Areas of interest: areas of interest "Pudong Sifan Swimming Pool"
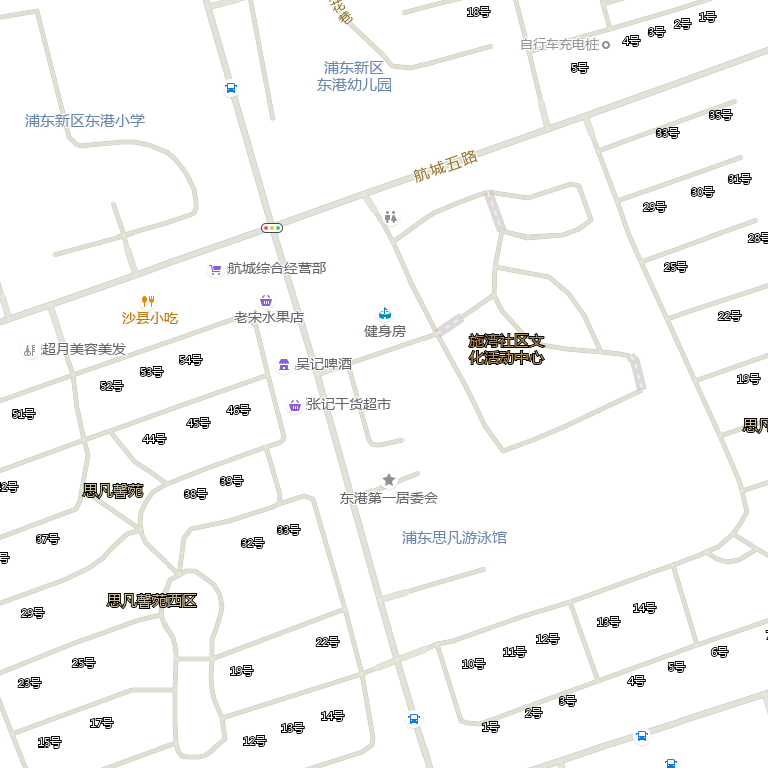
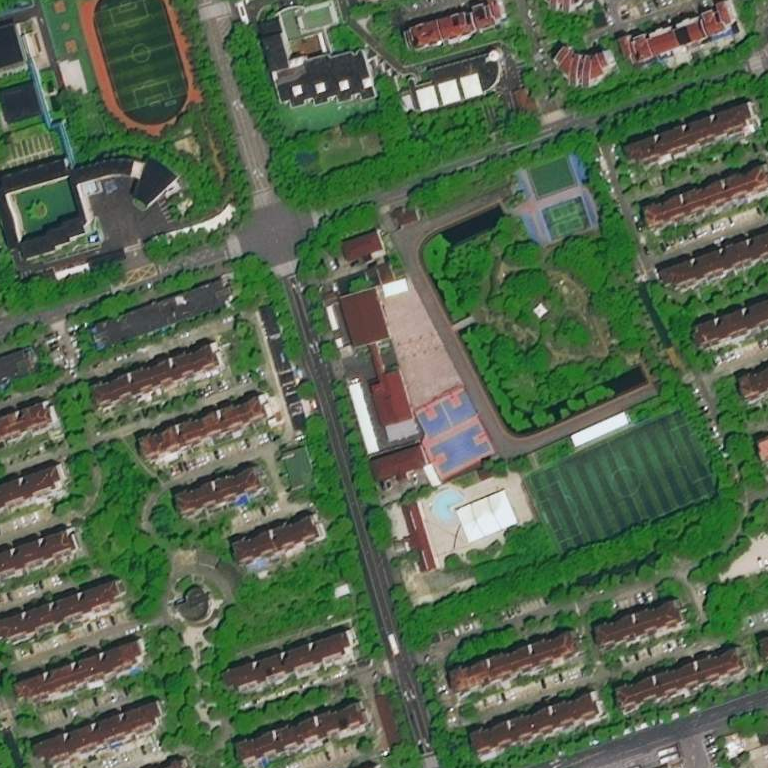